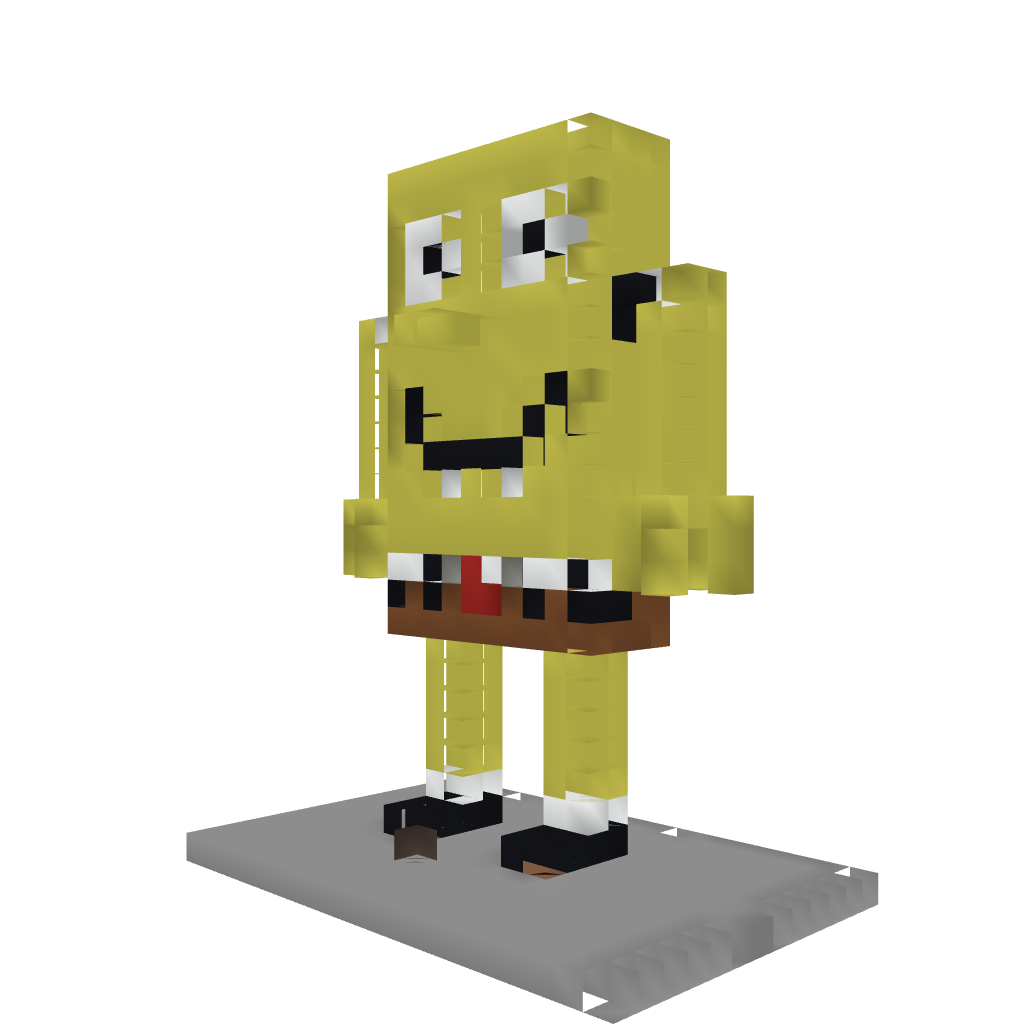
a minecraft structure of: SpongeBob SquarePants